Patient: sex F, age 72
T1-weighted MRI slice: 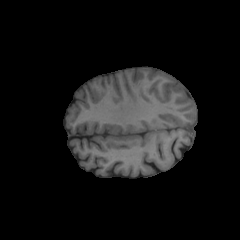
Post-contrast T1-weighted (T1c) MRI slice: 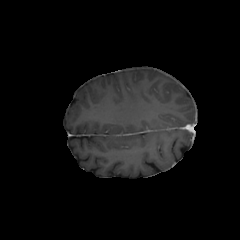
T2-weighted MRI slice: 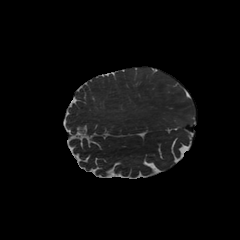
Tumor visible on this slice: no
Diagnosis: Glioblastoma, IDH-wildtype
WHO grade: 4